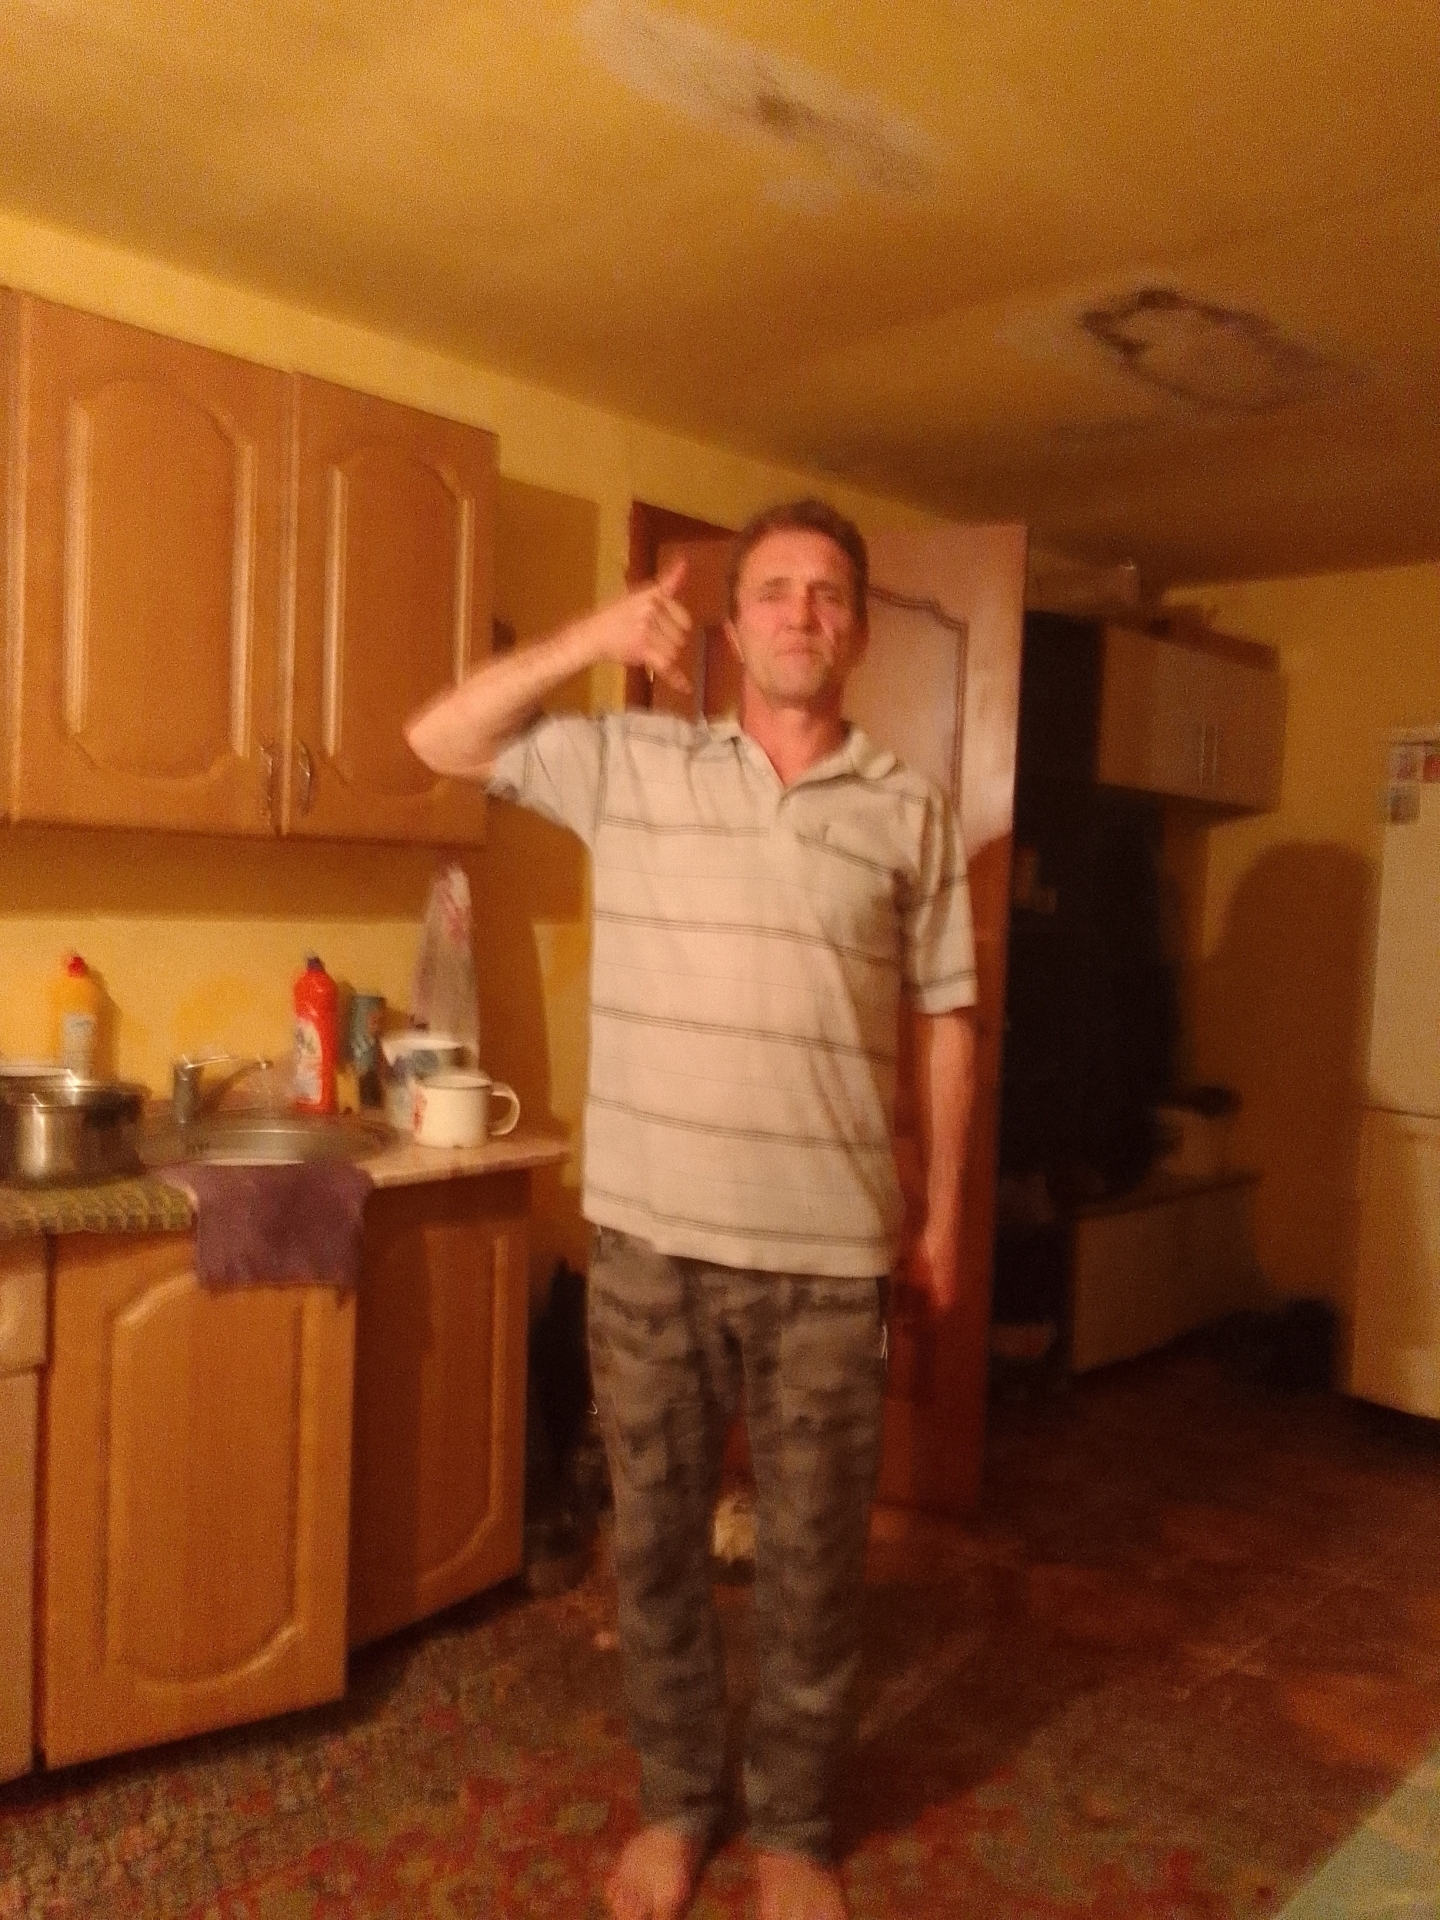
Label: noise